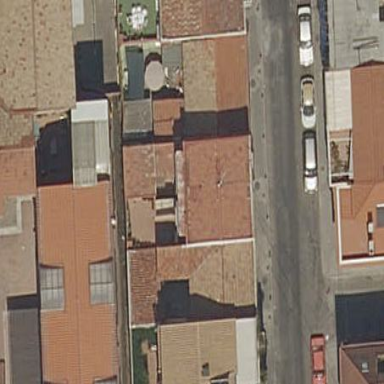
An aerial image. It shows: Building.